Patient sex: M
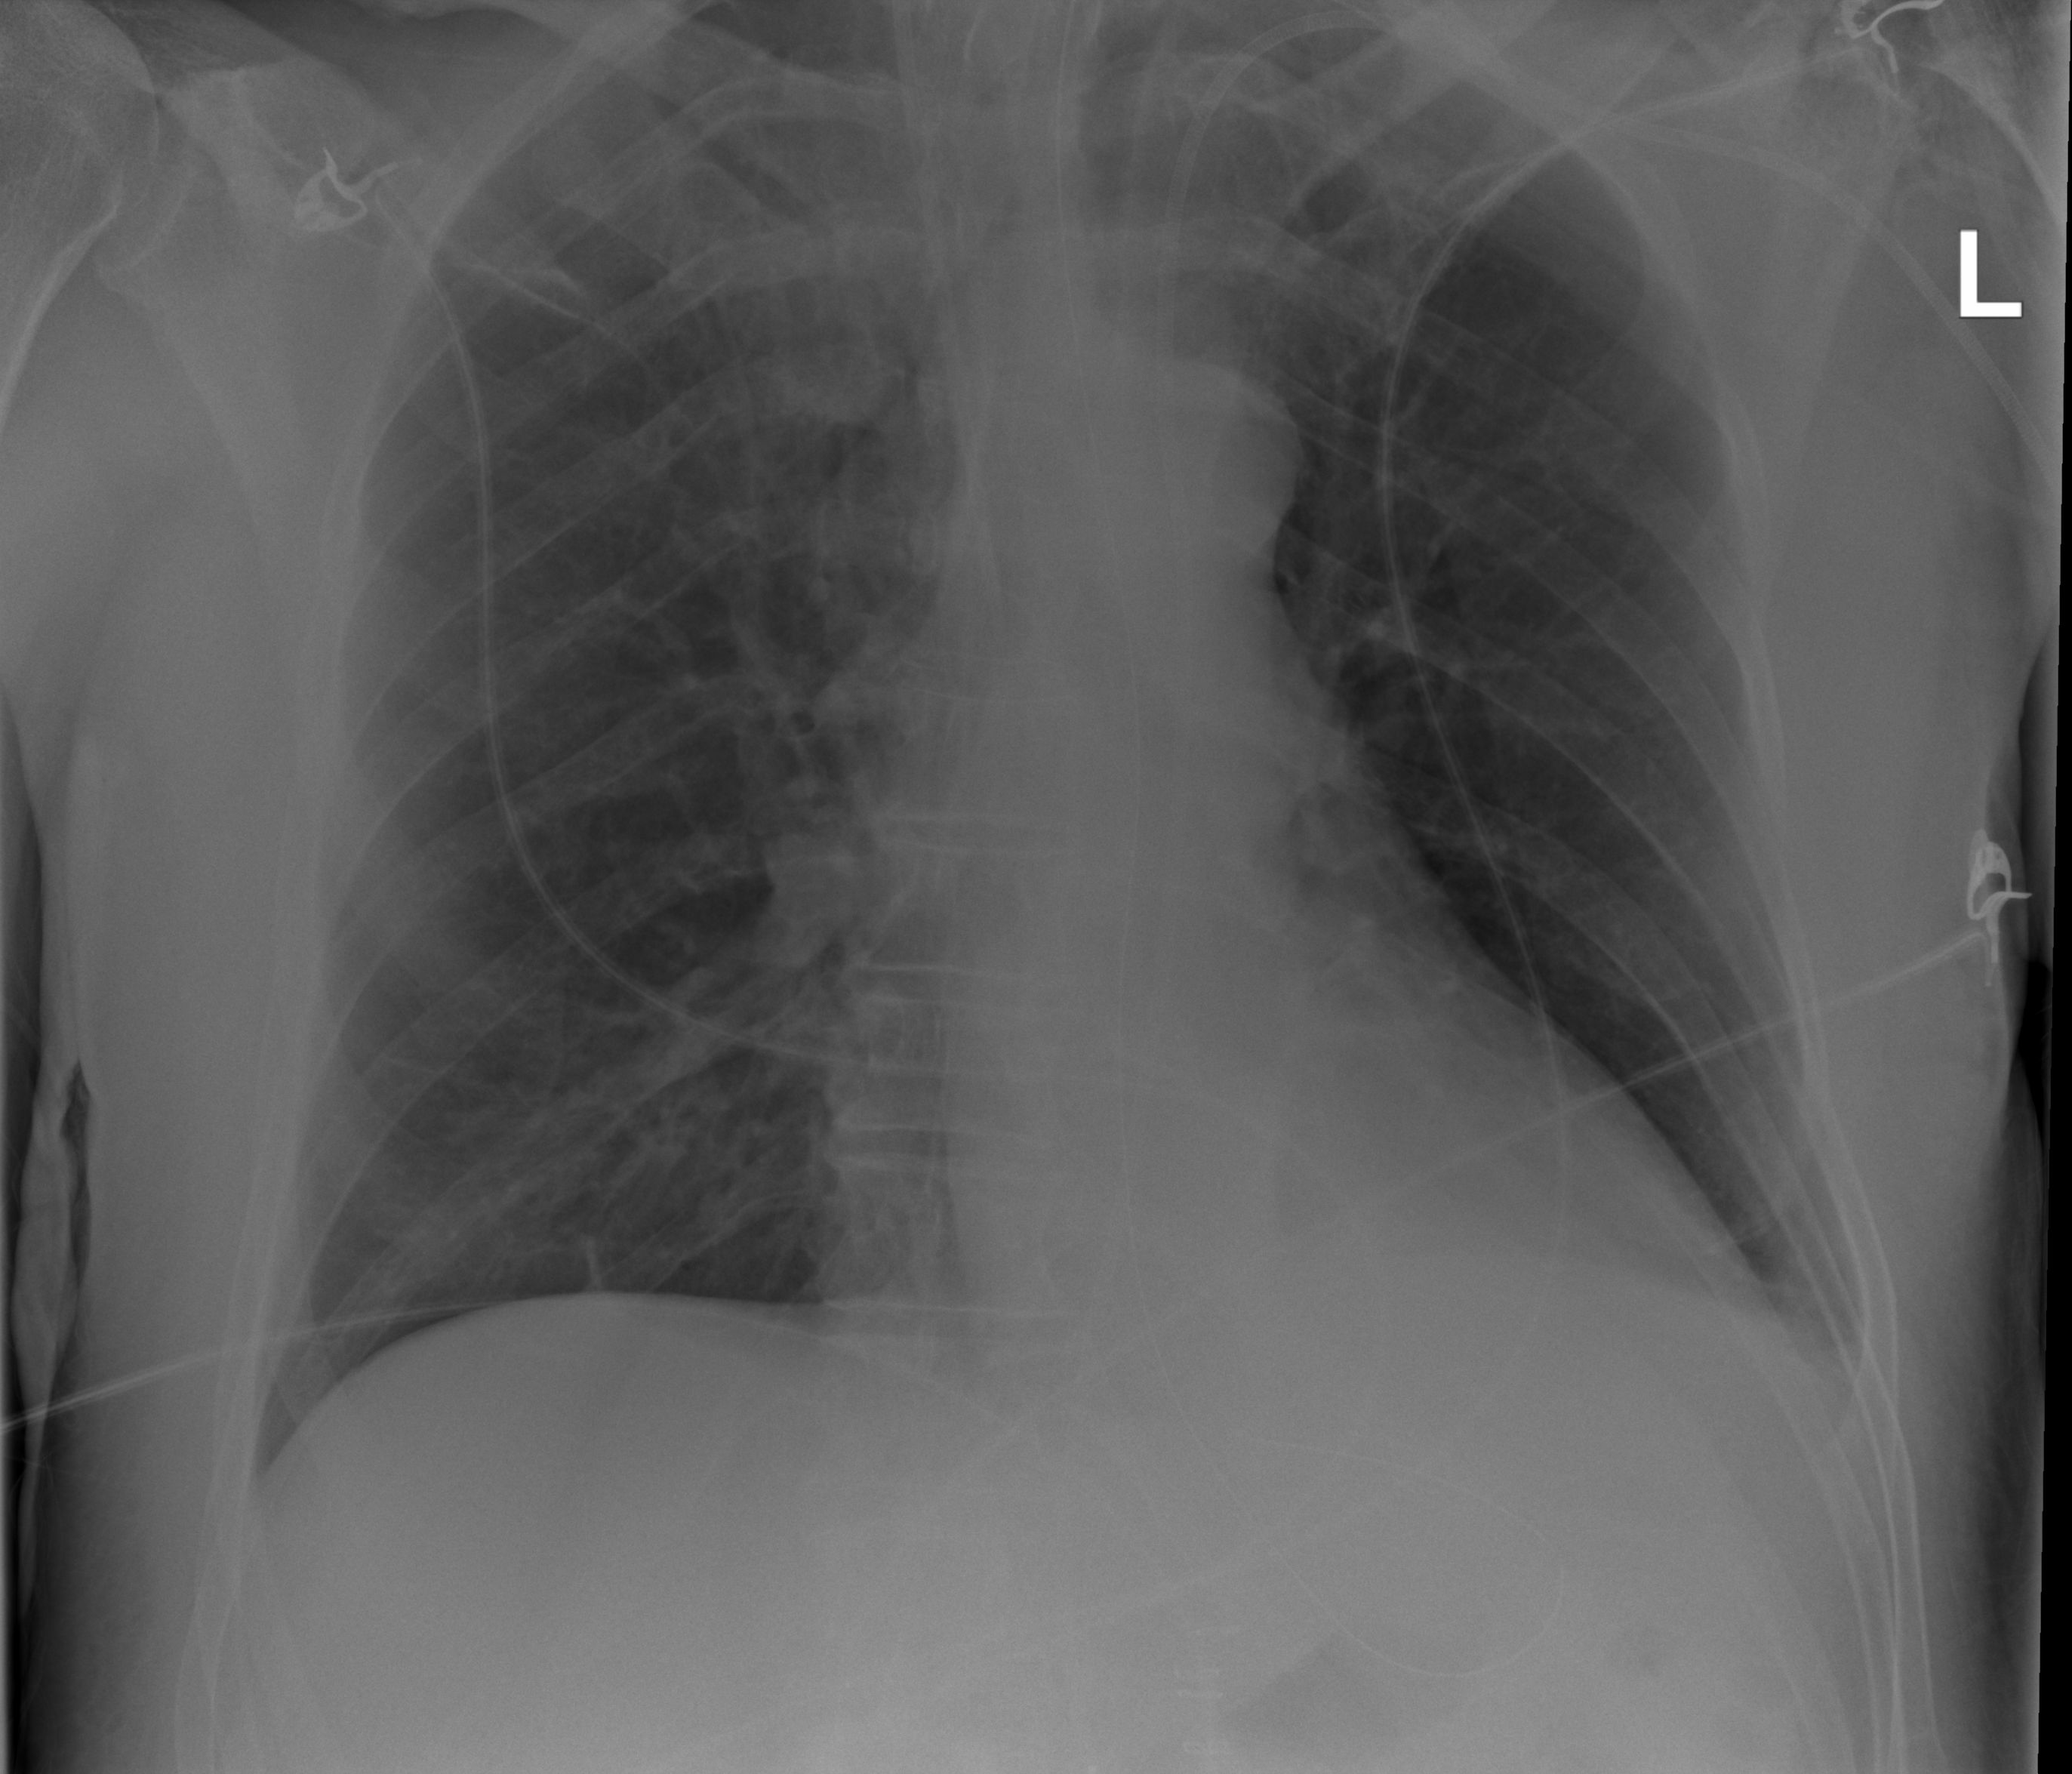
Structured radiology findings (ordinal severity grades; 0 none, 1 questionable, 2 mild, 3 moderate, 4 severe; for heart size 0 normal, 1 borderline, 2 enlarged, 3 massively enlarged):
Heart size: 0
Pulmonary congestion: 0
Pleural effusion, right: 0
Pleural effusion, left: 2
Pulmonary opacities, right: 0
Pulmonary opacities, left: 0
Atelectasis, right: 0
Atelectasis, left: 2